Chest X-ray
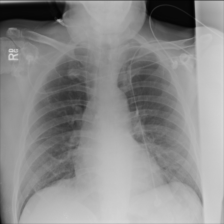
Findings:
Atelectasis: negative
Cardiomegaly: negative
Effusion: negative
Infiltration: negative
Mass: positive
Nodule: negative
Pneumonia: negative
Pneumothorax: negative
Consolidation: negative
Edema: negative
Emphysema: negative
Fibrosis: negative
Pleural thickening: negative
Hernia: negative